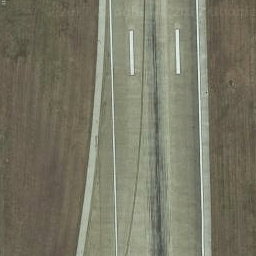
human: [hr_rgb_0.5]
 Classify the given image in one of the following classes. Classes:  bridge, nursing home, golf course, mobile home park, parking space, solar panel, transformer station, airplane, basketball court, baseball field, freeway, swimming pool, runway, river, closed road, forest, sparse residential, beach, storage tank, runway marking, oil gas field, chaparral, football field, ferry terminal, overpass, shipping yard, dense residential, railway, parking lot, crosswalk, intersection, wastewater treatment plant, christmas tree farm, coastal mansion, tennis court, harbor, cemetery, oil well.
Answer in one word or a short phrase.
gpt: runway